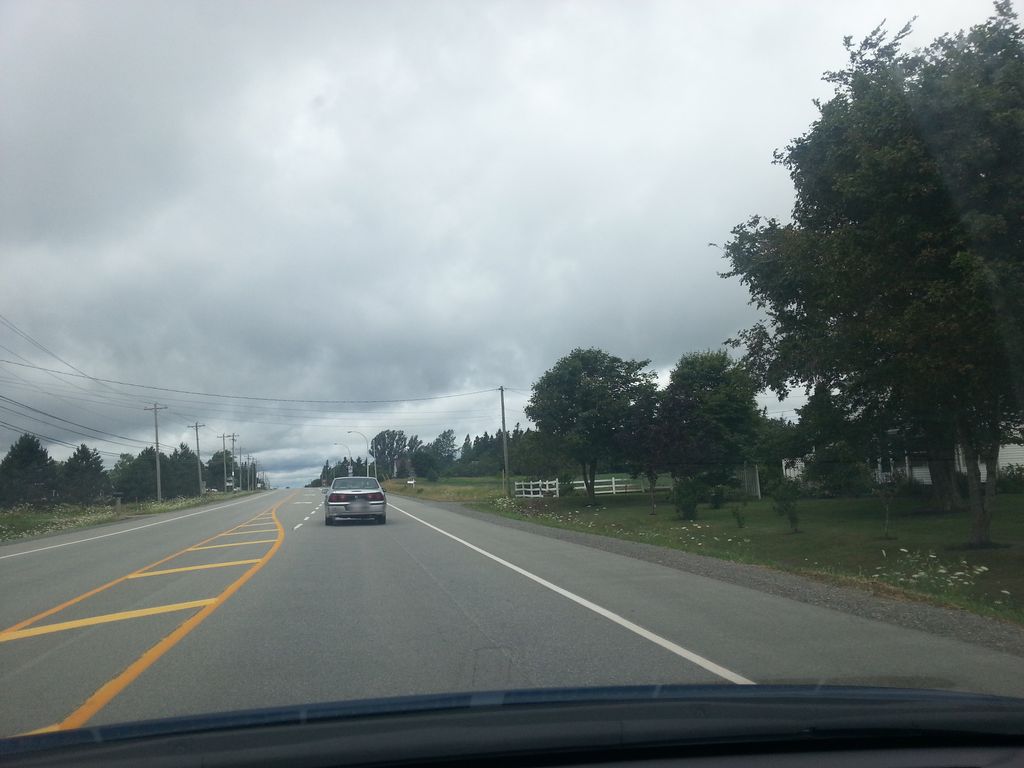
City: charlottetown